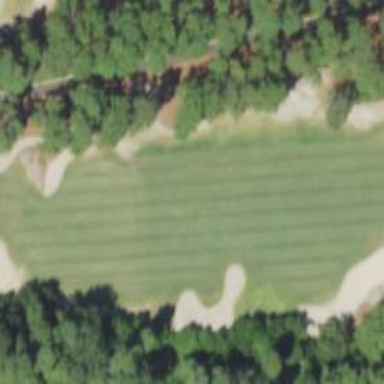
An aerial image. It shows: Golf hole.